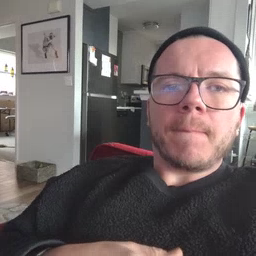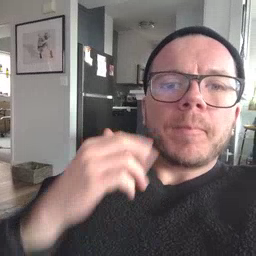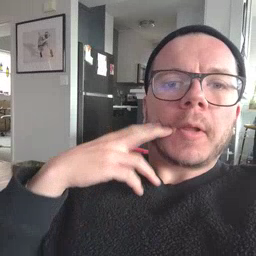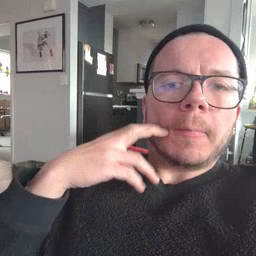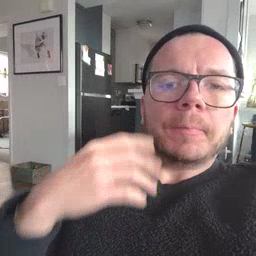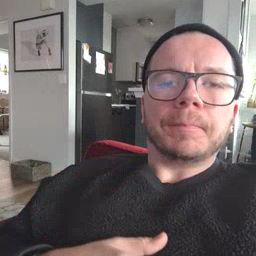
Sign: gum